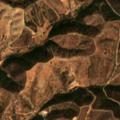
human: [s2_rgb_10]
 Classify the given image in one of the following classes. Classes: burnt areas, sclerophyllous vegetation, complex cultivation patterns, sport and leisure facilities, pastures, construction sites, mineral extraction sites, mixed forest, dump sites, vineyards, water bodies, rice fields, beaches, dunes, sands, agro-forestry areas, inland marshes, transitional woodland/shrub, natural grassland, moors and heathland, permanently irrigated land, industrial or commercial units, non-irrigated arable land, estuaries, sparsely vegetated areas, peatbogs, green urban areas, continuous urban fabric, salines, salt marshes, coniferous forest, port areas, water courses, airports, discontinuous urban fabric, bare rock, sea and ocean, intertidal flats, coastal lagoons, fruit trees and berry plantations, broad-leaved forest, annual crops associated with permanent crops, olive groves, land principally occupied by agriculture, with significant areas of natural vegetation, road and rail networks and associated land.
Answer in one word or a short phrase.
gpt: non-irrigated arable land, pastures, agro-forestry areas, broad-leaved forest, sclerophyllous vegetation, transitional woodland/shrub